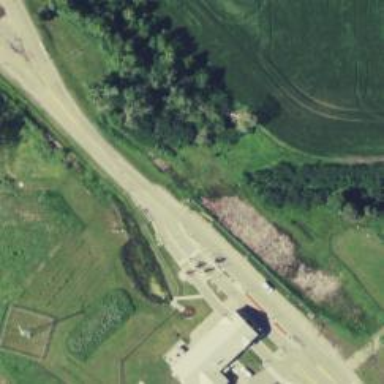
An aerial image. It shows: Primary link road with asphalt surface.